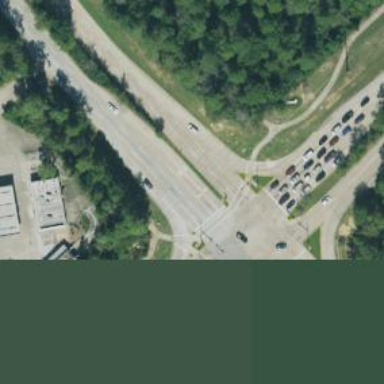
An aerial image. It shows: Secondary link road.